Field crop: maize
Growth stage: 2
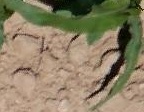
Species: maize